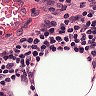
Metastatic tissue present: no